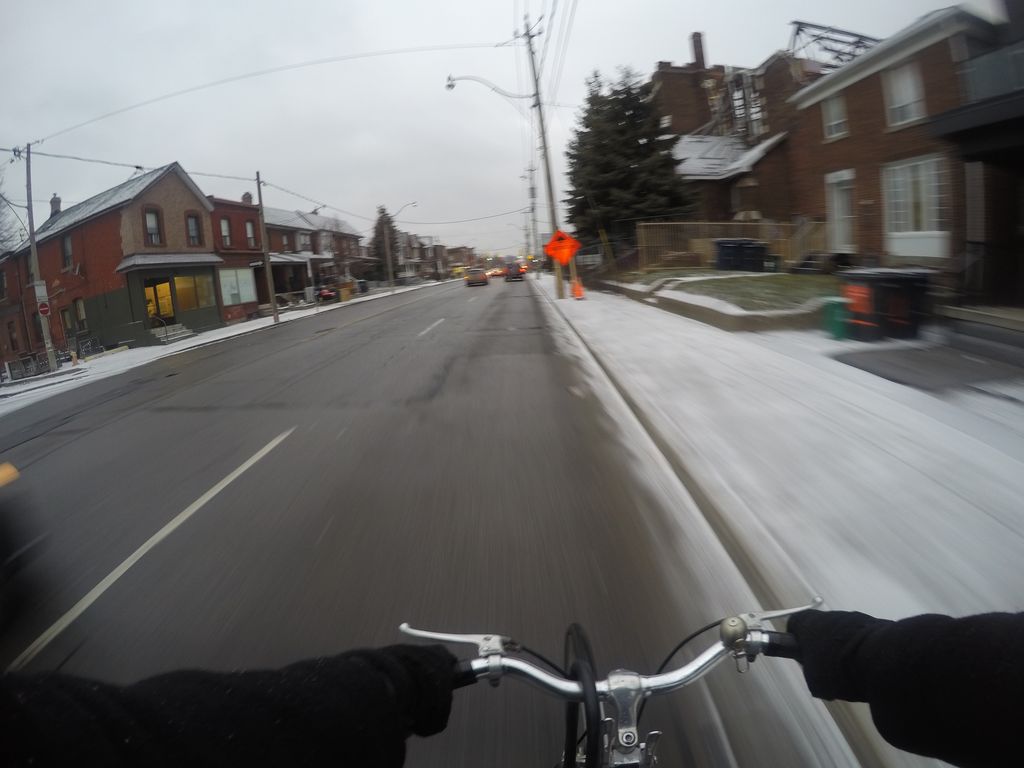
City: toronto